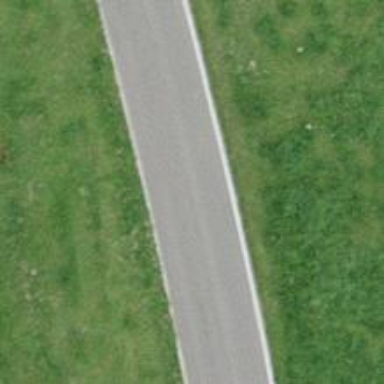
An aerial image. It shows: Unclassified road with asphalt surface.